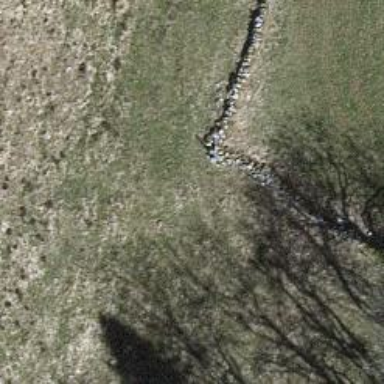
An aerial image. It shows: Wall barrier.